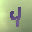
Label: 4